Question: I have a number of situations where I have panels or grids that resize automatically, but if they contain a 'TextBox' with 'TextWrapping="Wrap"', the 'TextBox' continues to expand the panel/grid to the right long before it really needs to, such as the image below:

What I am looking to do is to have the 'TextBox' fill its area by wrapping text before it tries to expand to the right. A simplified example of the issue is:
'''
<Grid>
<Grid Background="Black" />
<Grid VerticalAlignment="Top" HorizontalAlignment="Left" Background="White">
<Grid.ColumnDefinitions>
<ColumnDefinition Width="Auto"></ColumnDefinition>
</Grid.ColumnDefinitions>
<TextBox TextWrapping="Wrap" Height="120" MinWidth="200" />
</Grid>
</Grid>
'''
I found a similar question on Stack Overflow <URL>, but the best solution posted did not allow the 'TextBox' to expand. That solution was something like:
'''
<Grid>
<Grid Background="Black">
</Grid>
<Grid VerticalAlignment="Top" HorizontalAlignment="Left" Background="White">
<Grid.ColumnDefinitions>
<ColumnDefinition Width="Auto"></ColumnDefinition>
</Grid.ColumnDefinitions>
<Border BorderThickness="0" x:Name="border" Margin="0.5" />
<TextBox TextWrapping="Wrap" Height="120" MinWidth="200" Width="{Binding ActualWidth, ElementName=border}" />
</Grid>
</Grid>
'''
Any ideas other than extending 'TextBox' with modified behaviors?
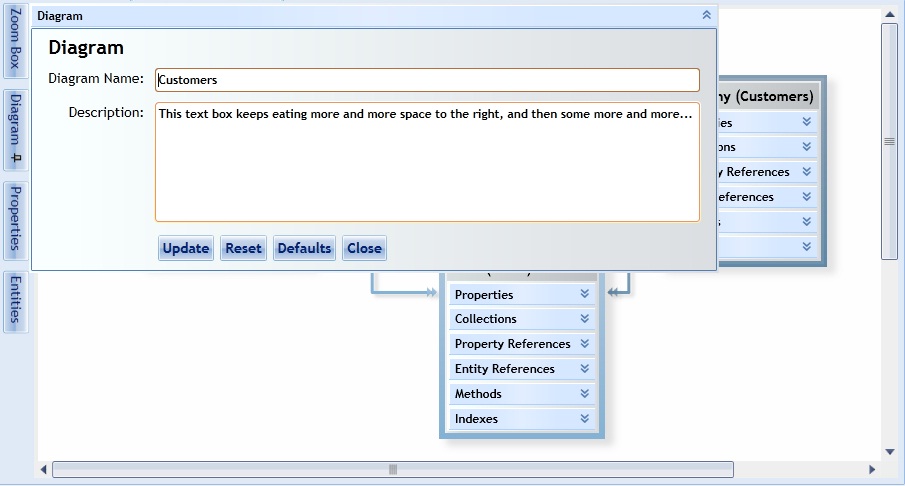
Answer: Although I wouldn't recommend doing this as I think it introduces unexpected behavior to the user, this seems to achieve what you're asking:
XAML:
'<TextBox ... MinHeight="120" Width="200" SizeChanged="TextBox_SizeChanged" />'
Code behind:
'''
private void TextBox_SizeChanged(object sender, SizeChangedEventArgs e)
{
try
{
if (e.PreviousSize == Size.Parse("0,0")) return;
if (e.PreviousSize == e.NewSize) return;
if (e.HeightChanged)
{
((TextBox)sender).Width = e.PreviousSize.Width + 20;
}
}
finally
{
e.Handled = true;
}
}
'''
A couple of things to note, 1) in order for this to work you must both a 'MinHeight' and 'Width' to allow for expansion and 2) the horizontal expansion of 20 is just an arbitrary value I used for testing purposes; you'll want to come up with a more reliable way of calculating a variable expansion value.